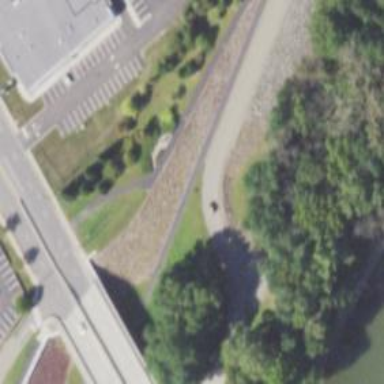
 paved with asphalt and bordered by embankment."